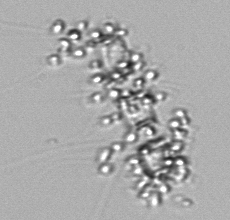
Label: Chaetoceros_didymus_TAG_external_flagellate